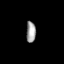
Tissue: prostate
Cell type: Fibroblasts
Senescence score: 0.8216
Nuclear area (px): 194
Mean DAPI intensity: 161.933